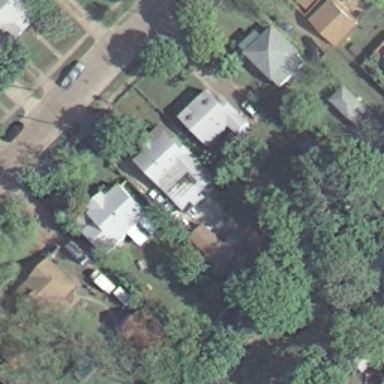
It is a medium residential area with a road goes through this area .